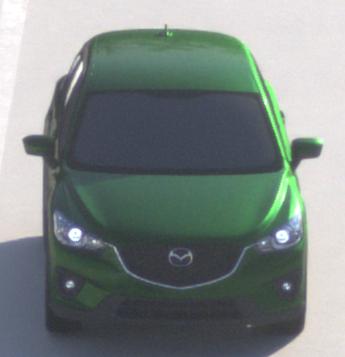
Make: Mazda
Model: CX-5 2.0 SKYACTIV-G 160
Detailed model: CX-5 (GH)
Model produced from: 2012/04
Model produced until: 2015/02
Doors: 5
Color: green
Road condition: dry road
Daytime: sunrise or sunset
Contrast: medium contrast